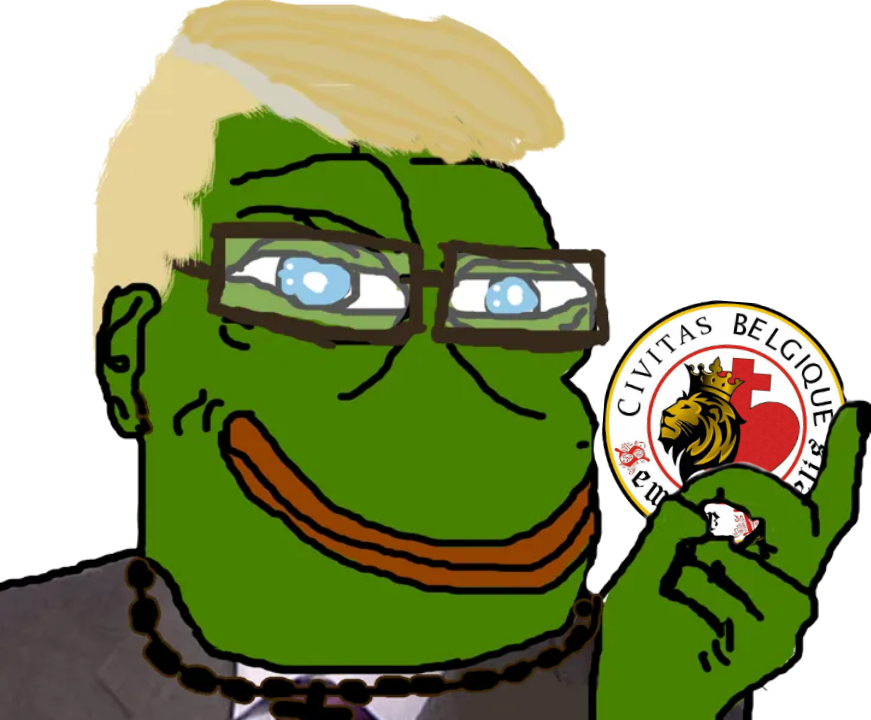
Label: 5_Pepe